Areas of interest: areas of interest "Zhuangyuan City"
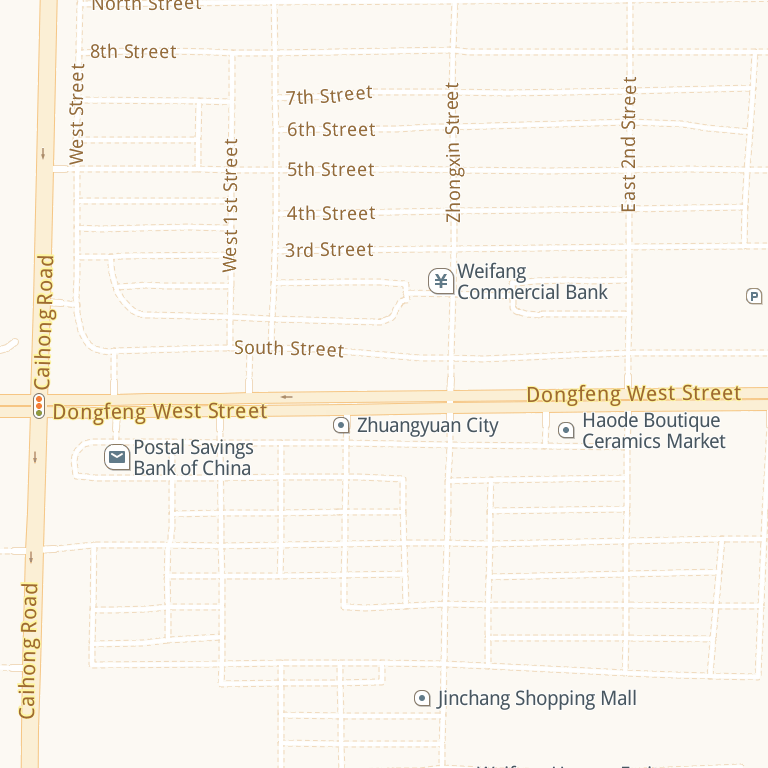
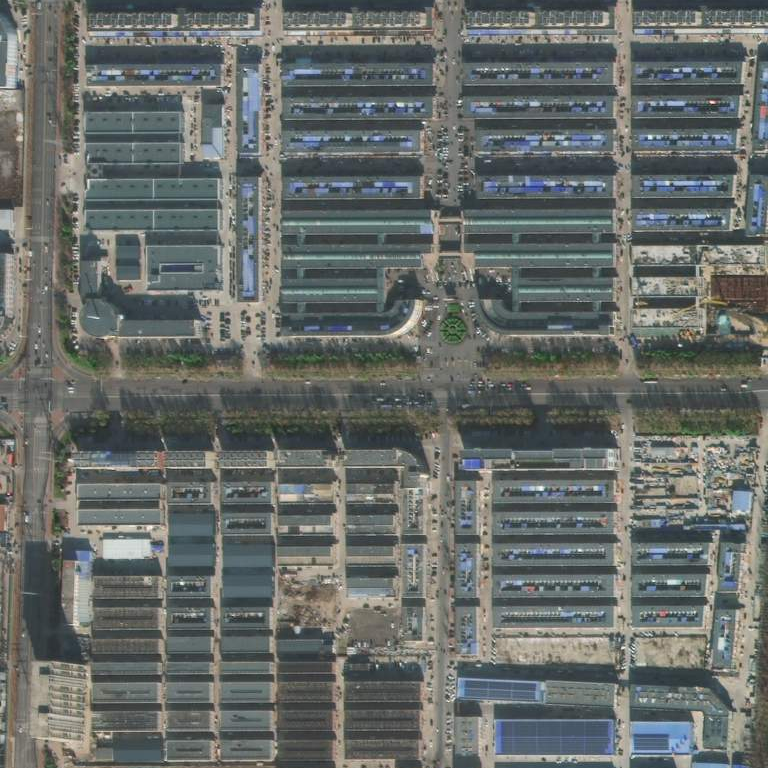